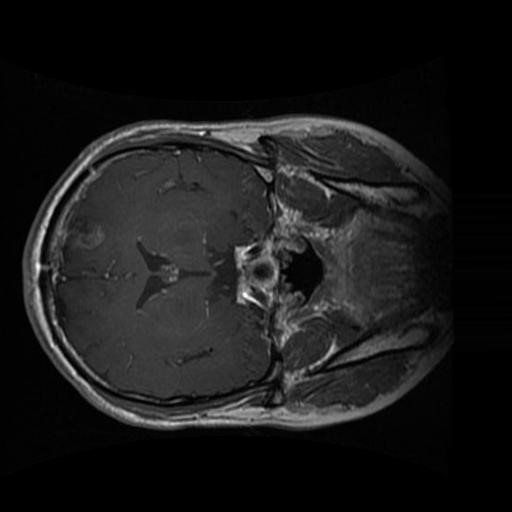
Label: brain_glioma